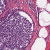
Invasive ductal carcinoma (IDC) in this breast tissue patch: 0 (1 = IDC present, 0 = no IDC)